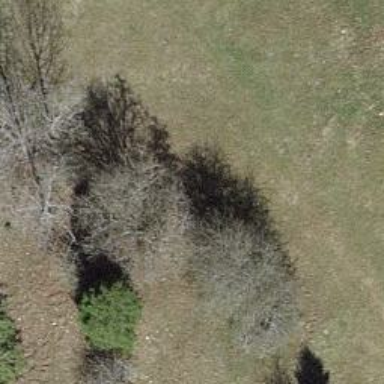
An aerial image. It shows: Evergreen needle-leaved tree typically found in agricultural areas.